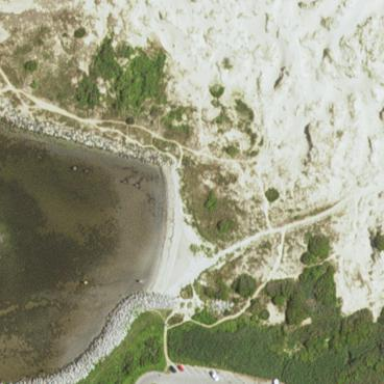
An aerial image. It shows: Sandy beach.